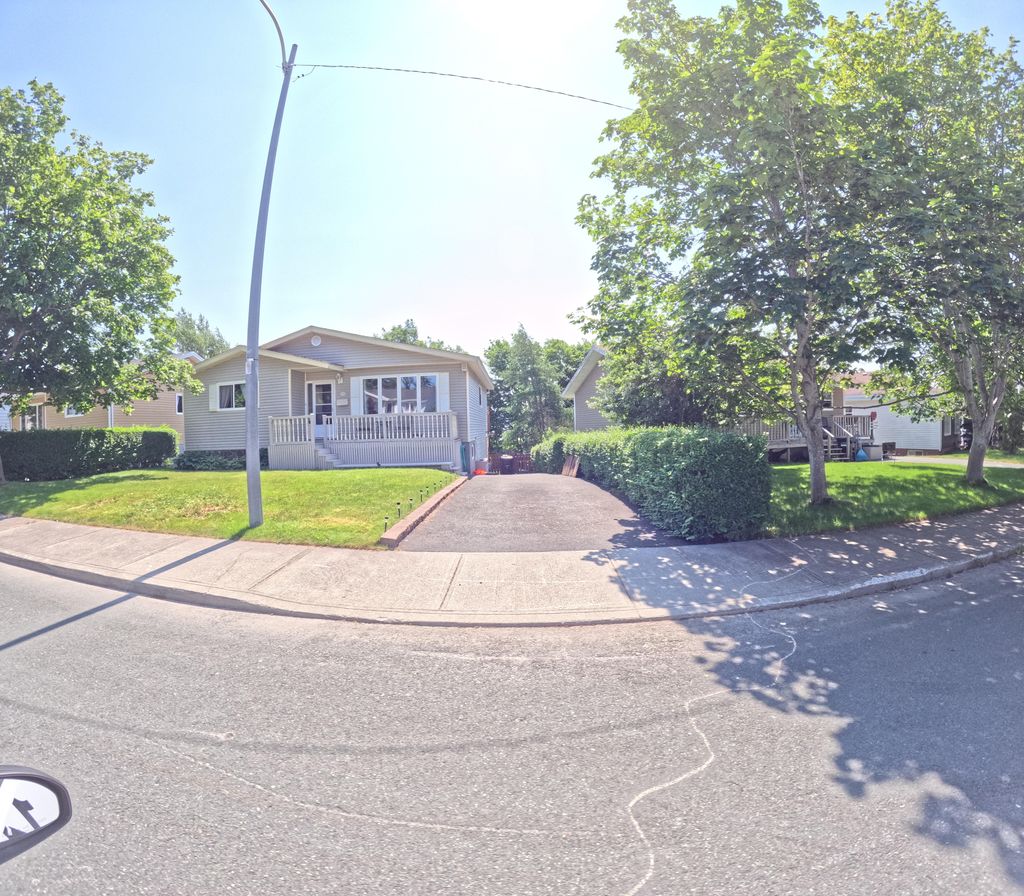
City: st_johns